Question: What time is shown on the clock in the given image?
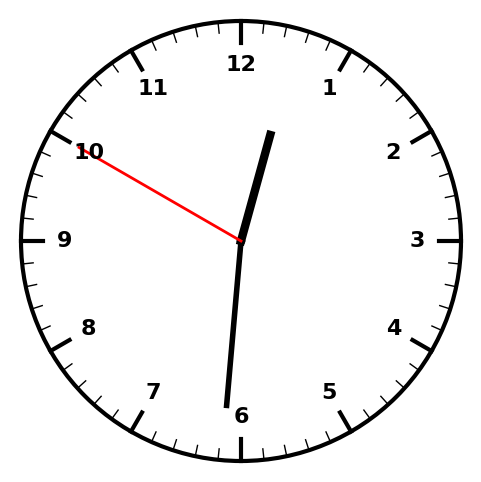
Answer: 12:30:50